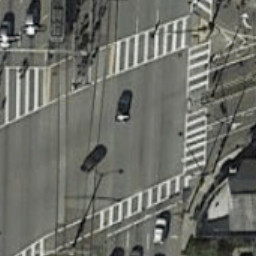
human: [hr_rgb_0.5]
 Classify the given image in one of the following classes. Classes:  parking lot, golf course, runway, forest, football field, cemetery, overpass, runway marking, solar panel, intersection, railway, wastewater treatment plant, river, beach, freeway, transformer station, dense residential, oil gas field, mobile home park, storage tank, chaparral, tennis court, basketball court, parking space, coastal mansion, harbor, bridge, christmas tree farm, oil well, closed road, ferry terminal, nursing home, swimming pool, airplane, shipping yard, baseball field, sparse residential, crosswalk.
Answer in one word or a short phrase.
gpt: crosswalk